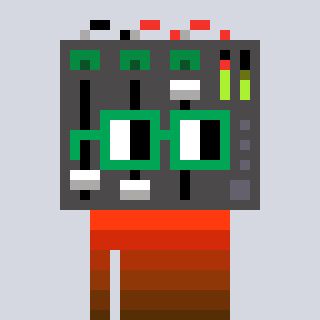
a pixel art character with square green glasses, a mixer-shaped head and a grayscale-colored body on a cool background